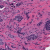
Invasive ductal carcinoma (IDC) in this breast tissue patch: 1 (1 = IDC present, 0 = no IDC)